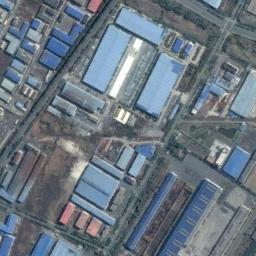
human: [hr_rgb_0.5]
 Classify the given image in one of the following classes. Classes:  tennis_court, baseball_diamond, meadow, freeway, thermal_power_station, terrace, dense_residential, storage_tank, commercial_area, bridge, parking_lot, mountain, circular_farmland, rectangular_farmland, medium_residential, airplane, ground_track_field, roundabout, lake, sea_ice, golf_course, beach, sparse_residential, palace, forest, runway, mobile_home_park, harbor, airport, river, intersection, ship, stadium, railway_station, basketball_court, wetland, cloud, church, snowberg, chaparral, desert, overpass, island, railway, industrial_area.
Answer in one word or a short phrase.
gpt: industrial_area